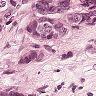
Metastatic tissue present: yes